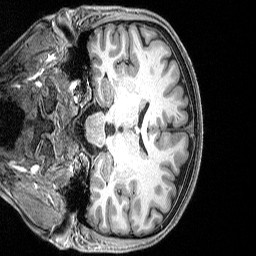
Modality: T1w
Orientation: coronal
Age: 21
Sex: female
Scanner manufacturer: siemens
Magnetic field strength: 3 T
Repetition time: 2.3 s
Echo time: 0.00298 s